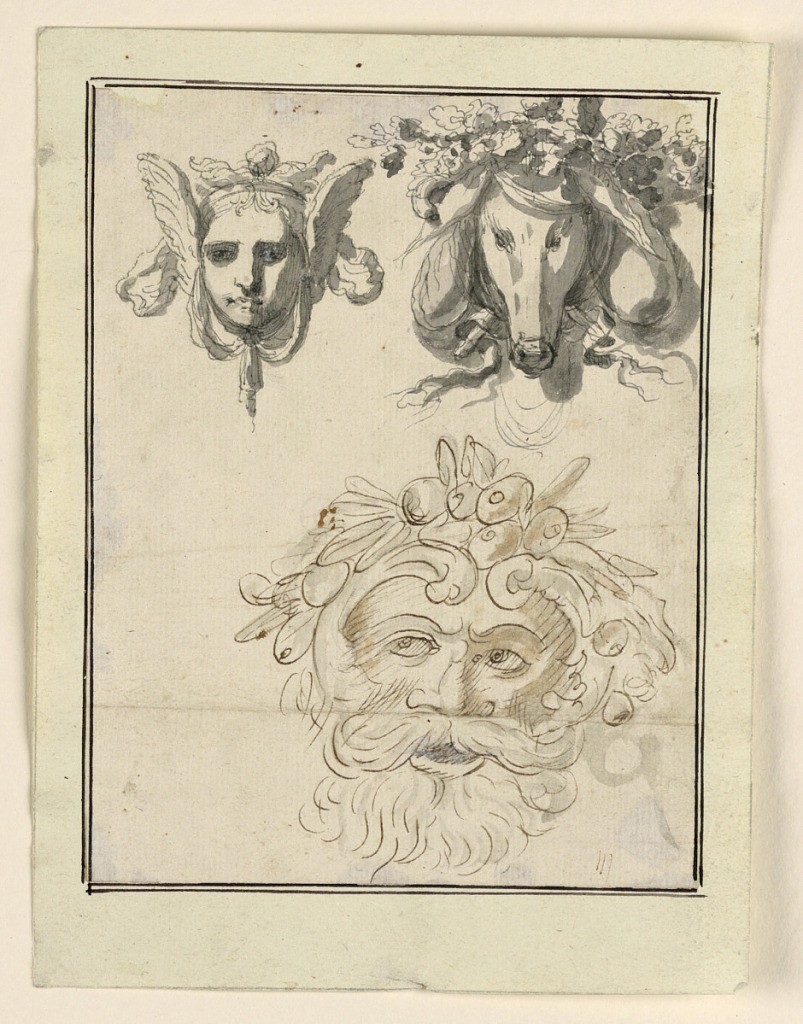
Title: Sheet with Three Heads
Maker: Giuseppe Bernardino Bison, Italian, 1762 - 1844
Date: late 18th century
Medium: Pen and ink, brush and sepia, watercolor on paper
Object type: Drawing
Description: Above, left: a winged head of a woman with a drapery festoon. At right, the head of a stag with leaves and ribbons. Below is the mask of a bearded man with a crown of fruit.